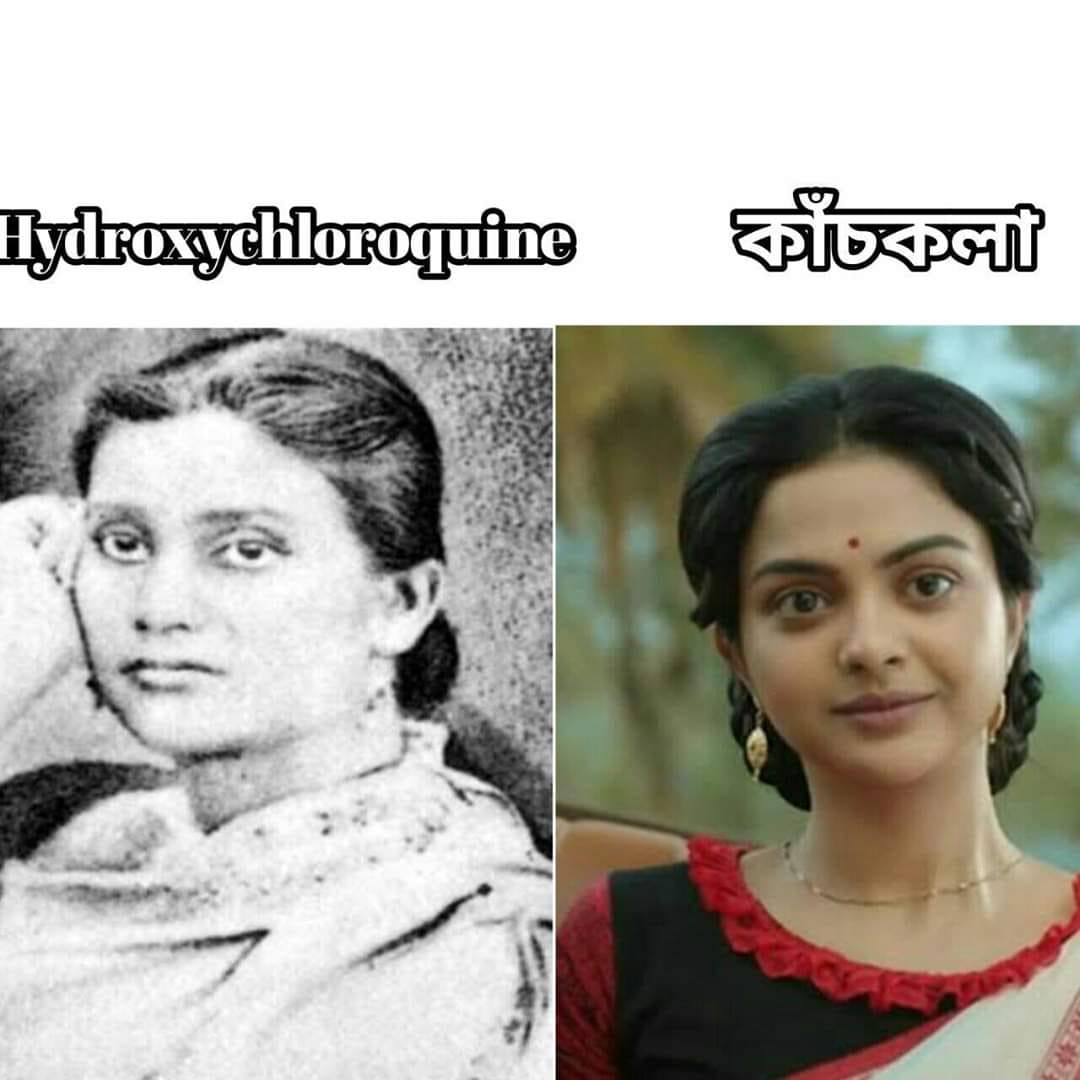
Caption: Hydroxychloroquine       কাঁচকলা
Label: non-hate